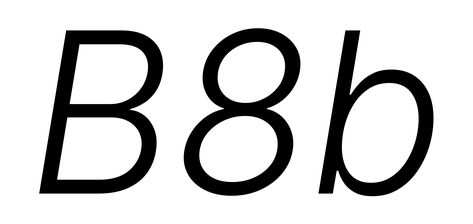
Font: Inter-Italic_Light_Italic